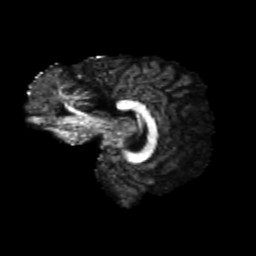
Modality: FA
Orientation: sagittal
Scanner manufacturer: siemens
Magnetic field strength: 3 T
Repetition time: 4.16 s
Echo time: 0.0806 s